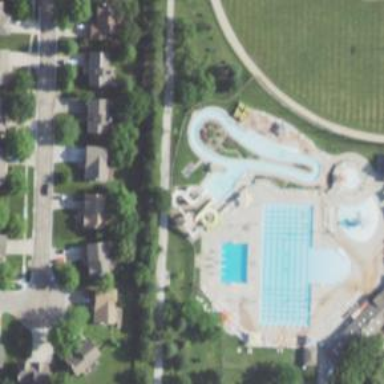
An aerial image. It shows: Water slide attraction.